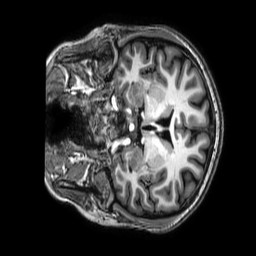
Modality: T1w
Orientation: coronal
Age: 22
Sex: female
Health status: healthy
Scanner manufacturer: philips
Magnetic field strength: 3 T
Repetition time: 0.009 s
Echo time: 0.003996 s